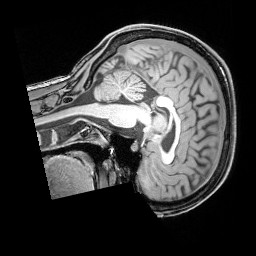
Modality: T1w
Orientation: sagittal
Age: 25
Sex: female
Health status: healthy
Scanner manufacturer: siemens
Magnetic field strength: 3 T
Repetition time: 1.65 s
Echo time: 0.00182 s